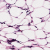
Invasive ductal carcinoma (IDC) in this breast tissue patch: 0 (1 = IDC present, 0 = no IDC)